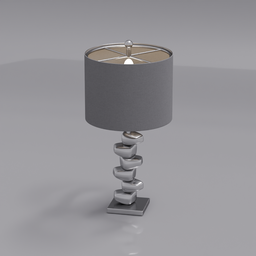
Label: lighting